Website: bh-photo
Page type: customer-info-address
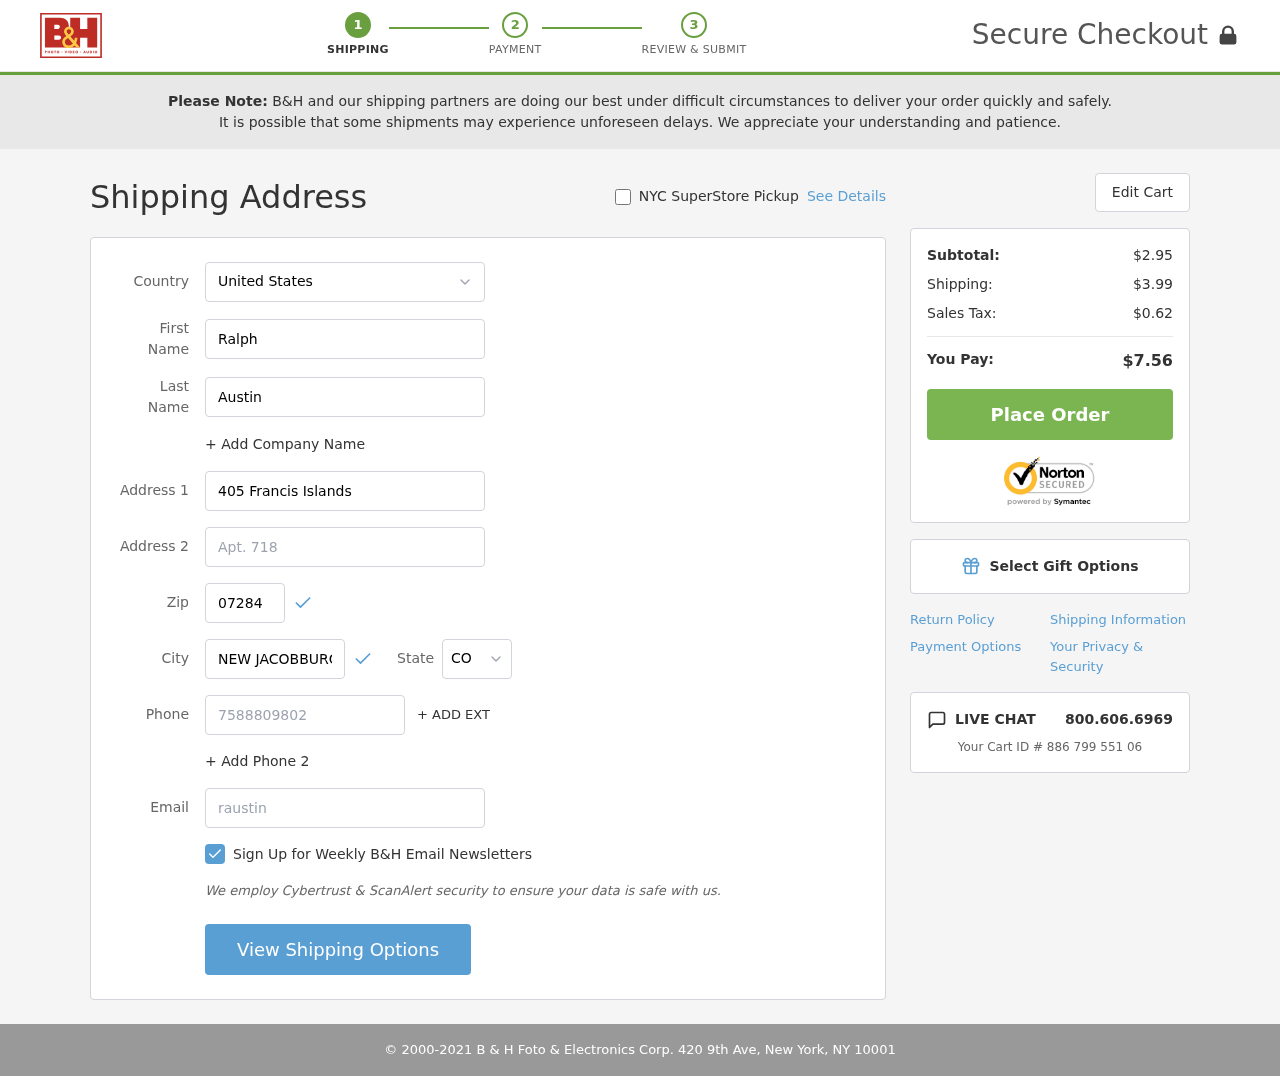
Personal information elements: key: PII_CITY
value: New Jacobburgh
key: PII_COUNTRY
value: United States
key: PII_EMAIL
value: raustin@hotmail.com
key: PII_FIRSTNAME
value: Ralph
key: PII_LASTNAME
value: Austin
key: PII_PHONE
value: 7588809802
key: PII_POSTCODE
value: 07284
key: PII_STATE_ABBR
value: CO
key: PII_STREET
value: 405 Francis Islands
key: PII_STREET2
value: Apt. 718
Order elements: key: ORDER_SUBTOTAL
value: $2.95
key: ORDER_SHIPPING_COST
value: $3.99
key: ORDER_TAX
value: $0.62
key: ORDER_TOTAL
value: $7.56
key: ORDER_ID
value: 886 799 551 06